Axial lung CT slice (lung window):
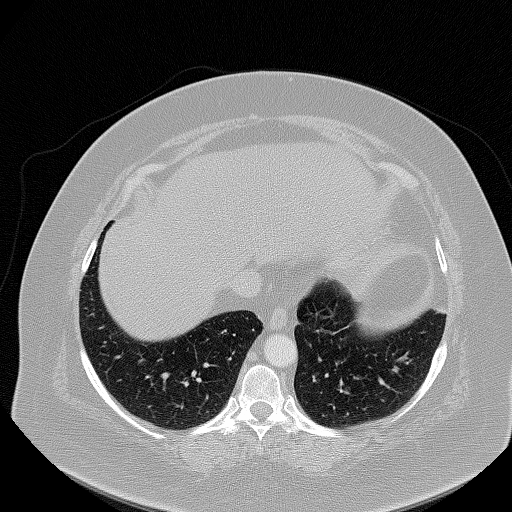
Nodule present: no